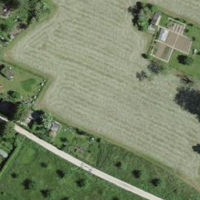
EUNIS habitat code: 25
Species observed at this site:
Corvus corone
Leptoglossus occidentalis
Cyanistes caeruleus
Turdus philomelos
Lapsana communis
Anas platyrhynchos
Sturnus vulgaris
Troglodytes troglodytes
Dendrocopos major
Corvus frugilegus
Euphorbia lathyris
Fringilla coelebs
Passer domesticus
Sylvia atricapilla
Turdus merula
Columba palumbus
Phylloscopus collybita
Poecile palustris
Dendrocoptes medius
Graphosoma italicum
Parus major
Erithacus rubecula
Prunus padus
Sitta europaea
Picus viridis
Motacilla alba
Misumena vatia